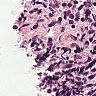
Metastatic tissue present: no